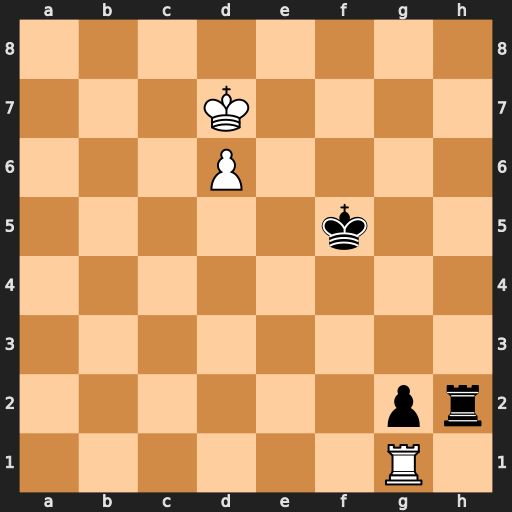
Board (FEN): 8/3K4/3P4/5k2/8/8/6pr/6R1
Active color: w
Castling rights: -
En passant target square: -
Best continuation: Kc6 Rh3 Rxg2